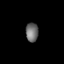
Tissue: prostate
Cell type: T cells
Senescence score: 0.3413
Nuclear area (px): 235
Mean DAPI intensity: 108.017